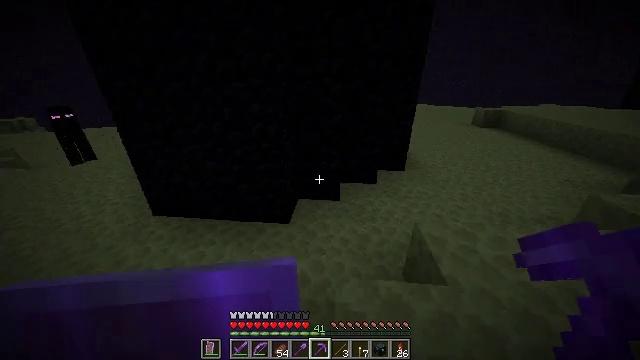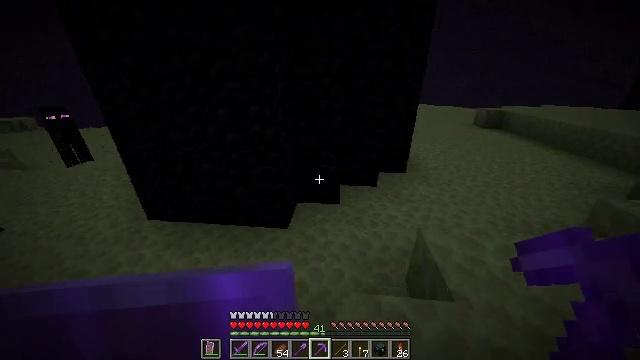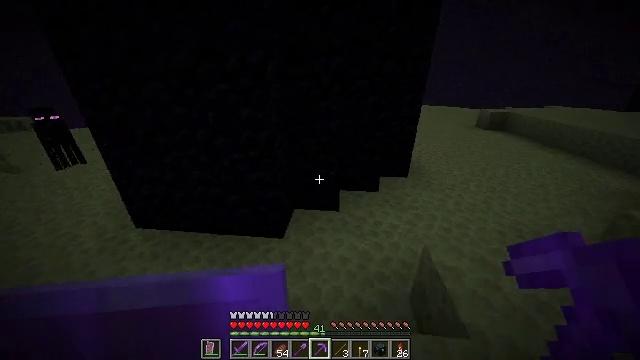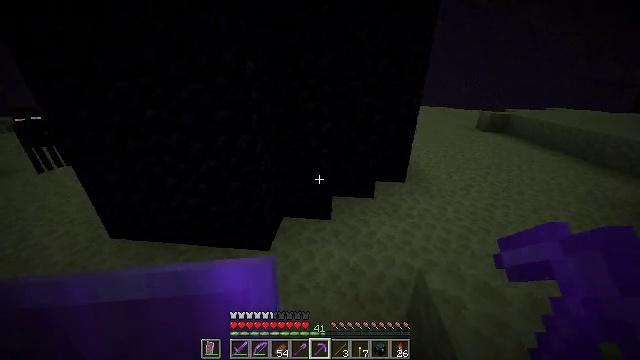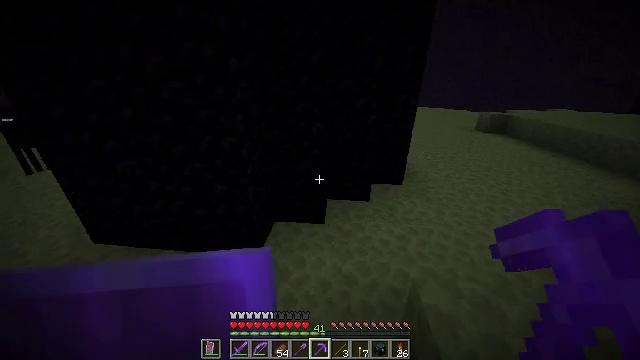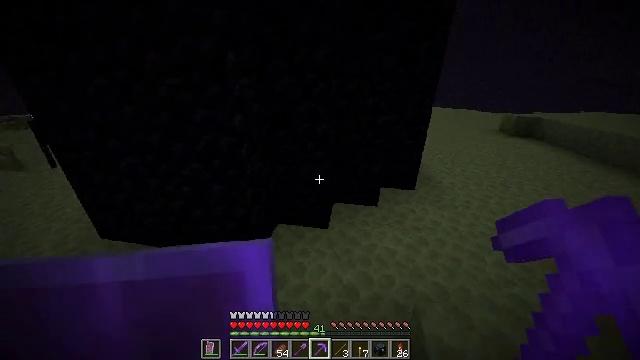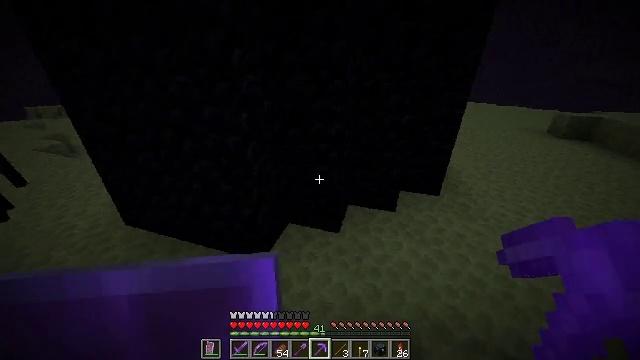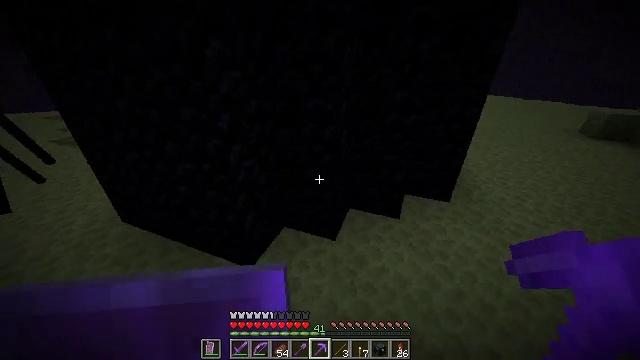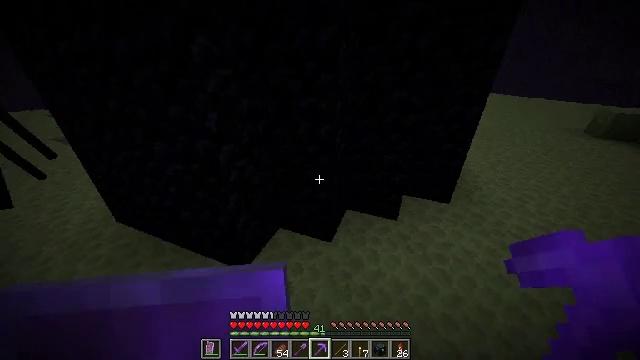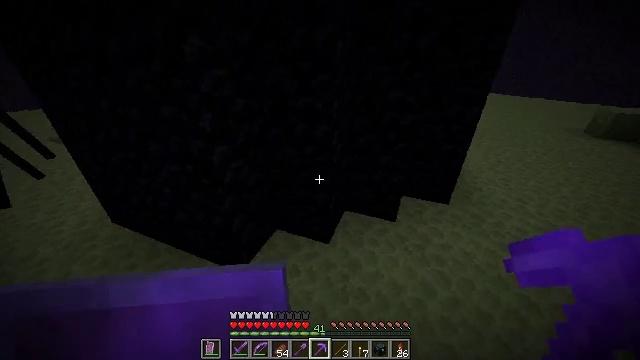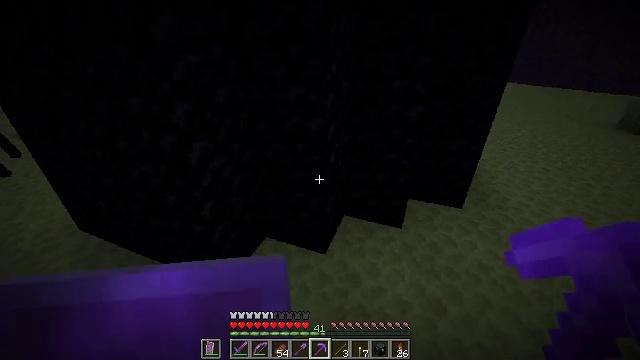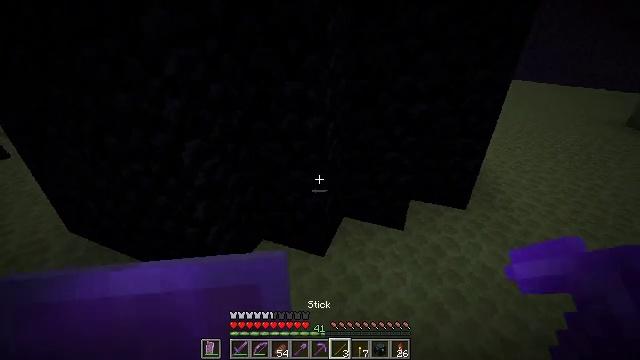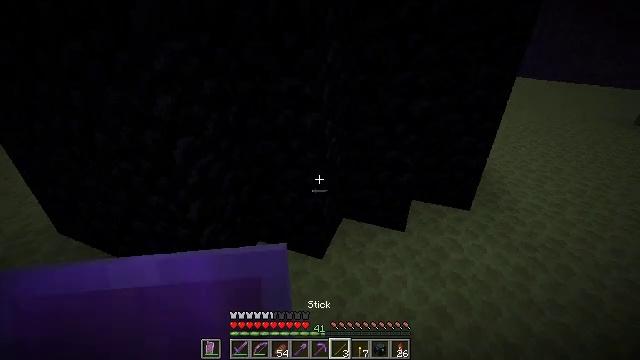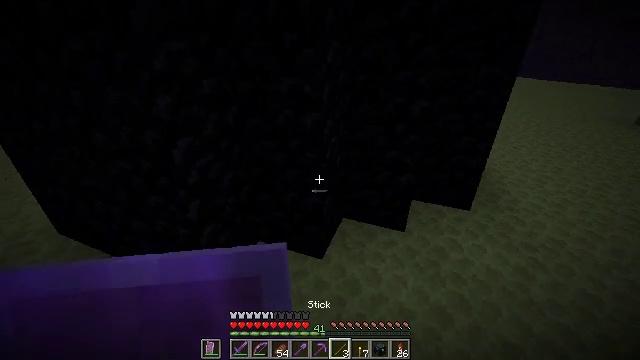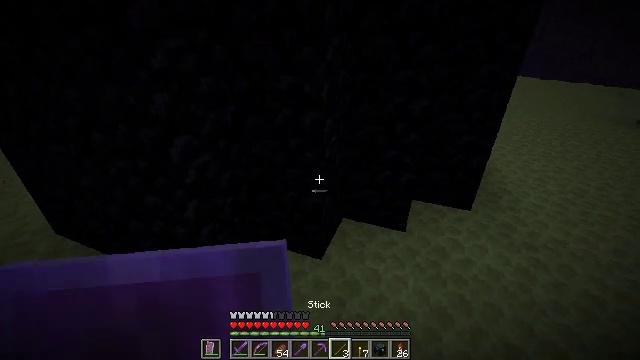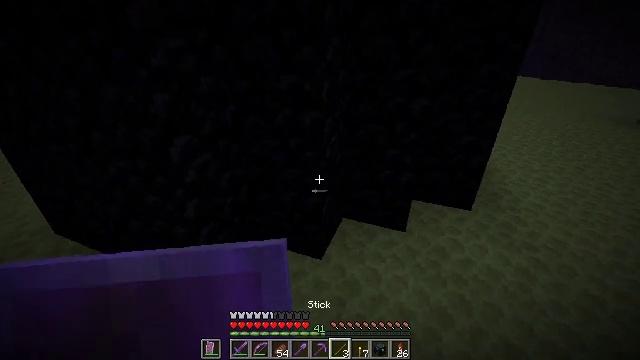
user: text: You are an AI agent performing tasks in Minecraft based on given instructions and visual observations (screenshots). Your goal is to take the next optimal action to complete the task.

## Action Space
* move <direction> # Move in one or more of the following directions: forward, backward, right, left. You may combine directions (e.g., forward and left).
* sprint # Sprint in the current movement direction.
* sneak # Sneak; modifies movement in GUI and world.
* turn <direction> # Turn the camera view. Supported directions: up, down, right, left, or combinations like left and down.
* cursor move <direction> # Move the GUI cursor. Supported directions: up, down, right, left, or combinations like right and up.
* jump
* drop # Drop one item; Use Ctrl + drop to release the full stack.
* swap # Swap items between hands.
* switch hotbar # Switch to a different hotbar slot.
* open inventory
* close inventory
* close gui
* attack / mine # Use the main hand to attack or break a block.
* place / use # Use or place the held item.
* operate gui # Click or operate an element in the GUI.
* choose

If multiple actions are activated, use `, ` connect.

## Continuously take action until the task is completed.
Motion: motion action
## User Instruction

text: Break the obsidian using a diamond or netherite pickaxe.
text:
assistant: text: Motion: move forward, sprint
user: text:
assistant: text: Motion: move forward and move right, sprint
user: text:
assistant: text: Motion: move forward and move right, sprint
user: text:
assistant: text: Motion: move forward and move right, sprint
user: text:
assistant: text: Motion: move forward and move right, sprint, turn left
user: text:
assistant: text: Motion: move forward and move right, turn left and down
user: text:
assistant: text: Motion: move forward and move right, turn left and down
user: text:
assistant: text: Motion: no_op
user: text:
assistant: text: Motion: no_op
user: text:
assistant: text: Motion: no_op
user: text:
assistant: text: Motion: no_op
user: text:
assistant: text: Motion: no_op
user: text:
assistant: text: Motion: no_op
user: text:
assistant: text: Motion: no_op
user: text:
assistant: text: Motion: no_op
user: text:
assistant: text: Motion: no_op
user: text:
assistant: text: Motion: no_op
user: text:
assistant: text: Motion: no_op
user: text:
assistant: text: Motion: no_op
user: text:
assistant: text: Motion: no_op
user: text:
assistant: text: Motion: turn left and up
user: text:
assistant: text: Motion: turn left and up
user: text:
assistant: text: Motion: turn left and up
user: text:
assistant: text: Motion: no_op
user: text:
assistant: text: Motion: no_op
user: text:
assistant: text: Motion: no_op
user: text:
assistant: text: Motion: no_op
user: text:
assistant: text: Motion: no_op
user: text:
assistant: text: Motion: no_op
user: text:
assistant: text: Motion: no_op